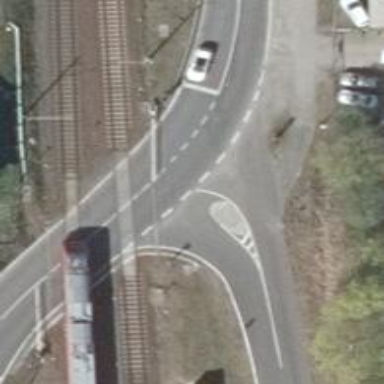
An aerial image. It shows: Secondary road with asphalt surface.